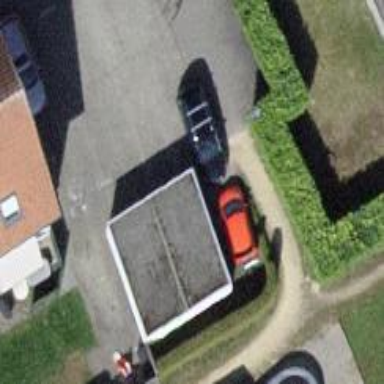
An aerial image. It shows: Garage.